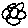
Label: flower